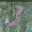
Label: 3